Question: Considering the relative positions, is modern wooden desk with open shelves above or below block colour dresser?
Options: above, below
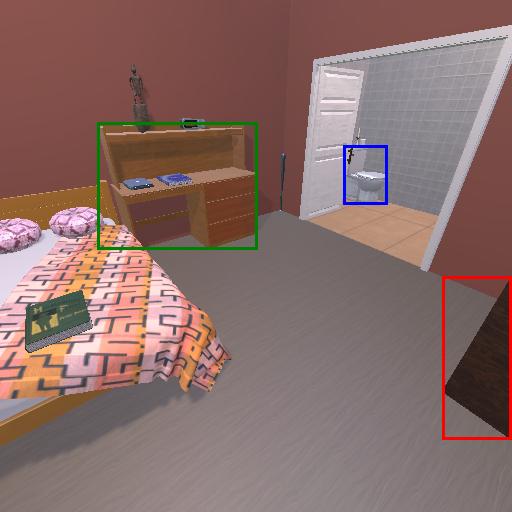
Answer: above